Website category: sports
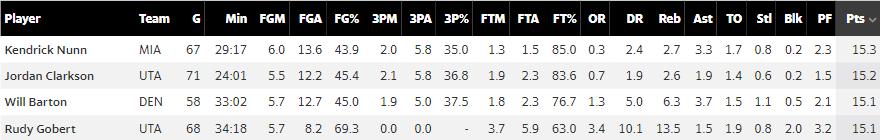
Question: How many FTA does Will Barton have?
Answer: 2.3

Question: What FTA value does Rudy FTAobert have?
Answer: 5.9

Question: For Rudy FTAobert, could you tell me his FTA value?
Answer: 5.9

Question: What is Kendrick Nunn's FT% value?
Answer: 85.0

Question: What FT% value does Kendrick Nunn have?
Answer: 85.0

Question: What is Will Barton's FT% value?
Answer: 76.7

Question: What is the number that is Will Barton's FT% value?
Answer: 76.7

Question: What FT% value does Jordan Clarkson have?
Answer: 83.6

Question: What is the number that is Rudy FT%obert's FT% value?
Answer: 63.0

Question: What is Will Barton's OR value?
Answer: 1.3

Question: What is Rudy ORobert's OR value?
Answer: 3.4

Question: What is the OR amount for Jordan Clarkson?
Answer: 0.7

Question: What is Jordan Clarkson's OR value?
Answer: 0.7

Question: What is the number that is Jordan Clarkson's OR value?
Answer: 0.7

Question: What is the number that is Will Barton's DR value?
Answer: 5.0

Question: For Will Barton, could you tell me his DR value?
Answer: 5.0

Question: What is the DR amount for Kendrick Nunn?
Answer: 2.4

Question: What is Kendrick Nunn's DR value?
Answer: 2.4

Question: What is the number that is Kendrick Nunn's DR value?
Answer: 2.4

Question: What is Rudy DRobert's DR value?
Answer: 10.1

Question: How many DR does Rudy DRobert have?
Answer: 10.1

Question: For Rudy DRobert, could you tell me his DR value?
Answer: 10.1

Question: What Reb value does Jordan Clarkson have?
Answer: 2.6

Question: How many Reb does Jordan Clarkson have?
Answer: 2.6

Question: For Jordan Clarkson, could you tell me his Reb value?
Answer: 2.6

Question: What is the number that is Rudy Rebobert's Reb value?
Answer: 13.5

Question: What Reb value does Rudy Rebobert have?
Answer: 13.5

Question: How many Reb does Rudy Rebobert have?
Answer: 13.5

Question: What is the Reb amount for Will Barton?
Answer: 6.3

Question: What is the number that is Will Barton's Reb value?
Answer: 6.3

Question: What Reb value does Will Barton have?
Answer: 6.3

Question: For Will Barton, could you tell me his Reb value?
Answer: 6.3

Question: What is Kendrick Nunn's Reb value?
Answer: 2.7

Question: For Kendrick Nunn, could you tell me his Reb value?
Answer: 2.7

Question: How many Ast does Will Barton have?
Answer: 3.7

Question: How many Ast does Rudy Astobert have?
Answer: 1.5

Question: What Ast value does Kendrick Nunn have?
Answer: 3.3

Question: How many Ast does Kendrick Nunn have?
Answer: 3.3

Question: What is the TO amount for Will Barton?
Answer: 1.5

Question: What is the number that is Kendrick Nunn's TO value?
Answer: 1.7

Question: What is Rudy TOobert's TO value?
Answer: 1.9

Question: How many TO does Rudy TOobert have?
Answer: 1.9

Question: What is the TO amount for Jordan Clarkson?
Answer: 1.4

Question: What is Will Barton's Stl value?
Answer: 1.1

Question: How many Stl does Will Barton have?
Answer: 1.1

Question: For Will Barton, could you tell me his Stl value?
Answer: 1.1

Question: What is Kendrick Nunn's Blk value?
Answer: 0.2

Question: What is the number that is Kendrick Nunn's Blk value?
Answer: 0.2

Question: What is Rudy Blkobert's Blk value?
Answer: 2.0

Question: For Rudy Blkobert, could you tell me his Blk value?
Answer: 2.0

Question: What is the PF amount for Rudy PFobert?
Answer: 3.2

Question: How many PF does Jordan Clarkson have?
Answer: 1.5

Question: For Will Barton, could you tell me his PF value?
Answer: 2.1

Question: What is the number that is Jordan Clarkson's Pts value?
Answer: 15.2

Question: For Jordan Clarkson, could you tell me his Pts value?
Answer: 15.2

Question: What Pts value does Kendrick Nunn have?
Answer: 15.3